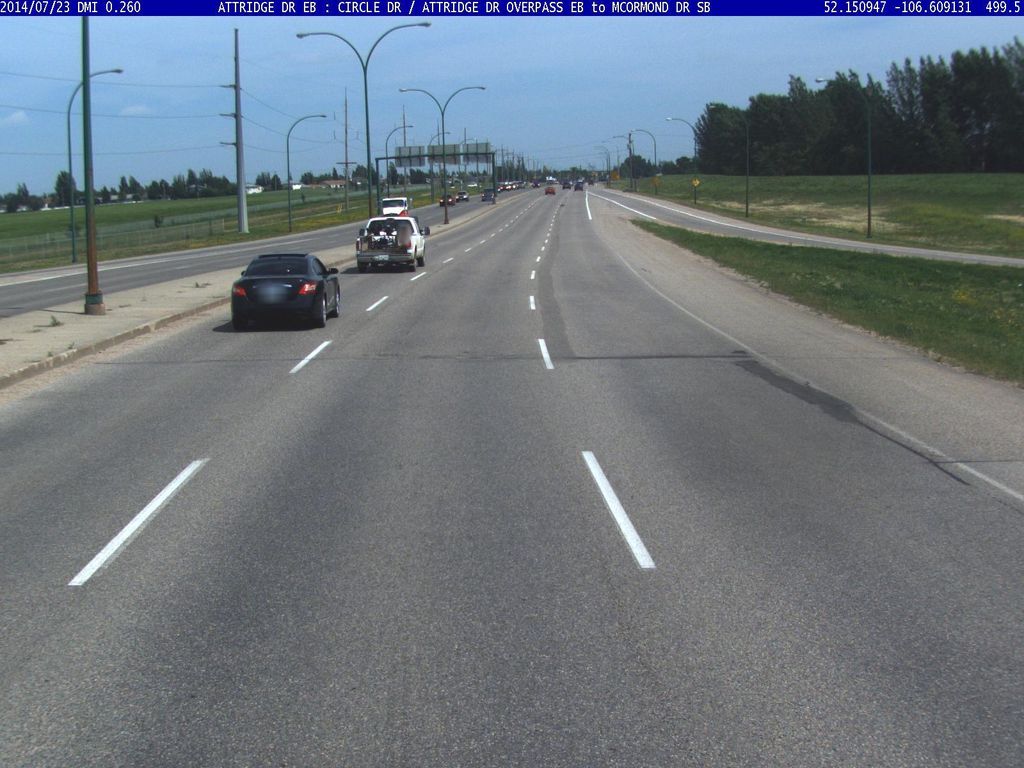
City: saskatoon